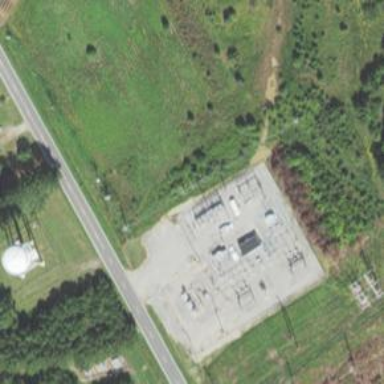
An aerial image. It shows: Distribution power substation secured by fence.